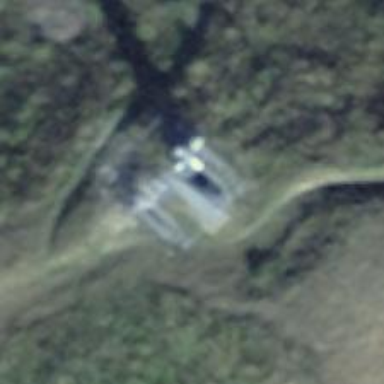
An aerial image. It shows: Pylon for aerialway.